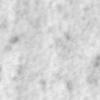
Label: no_change